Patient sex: F
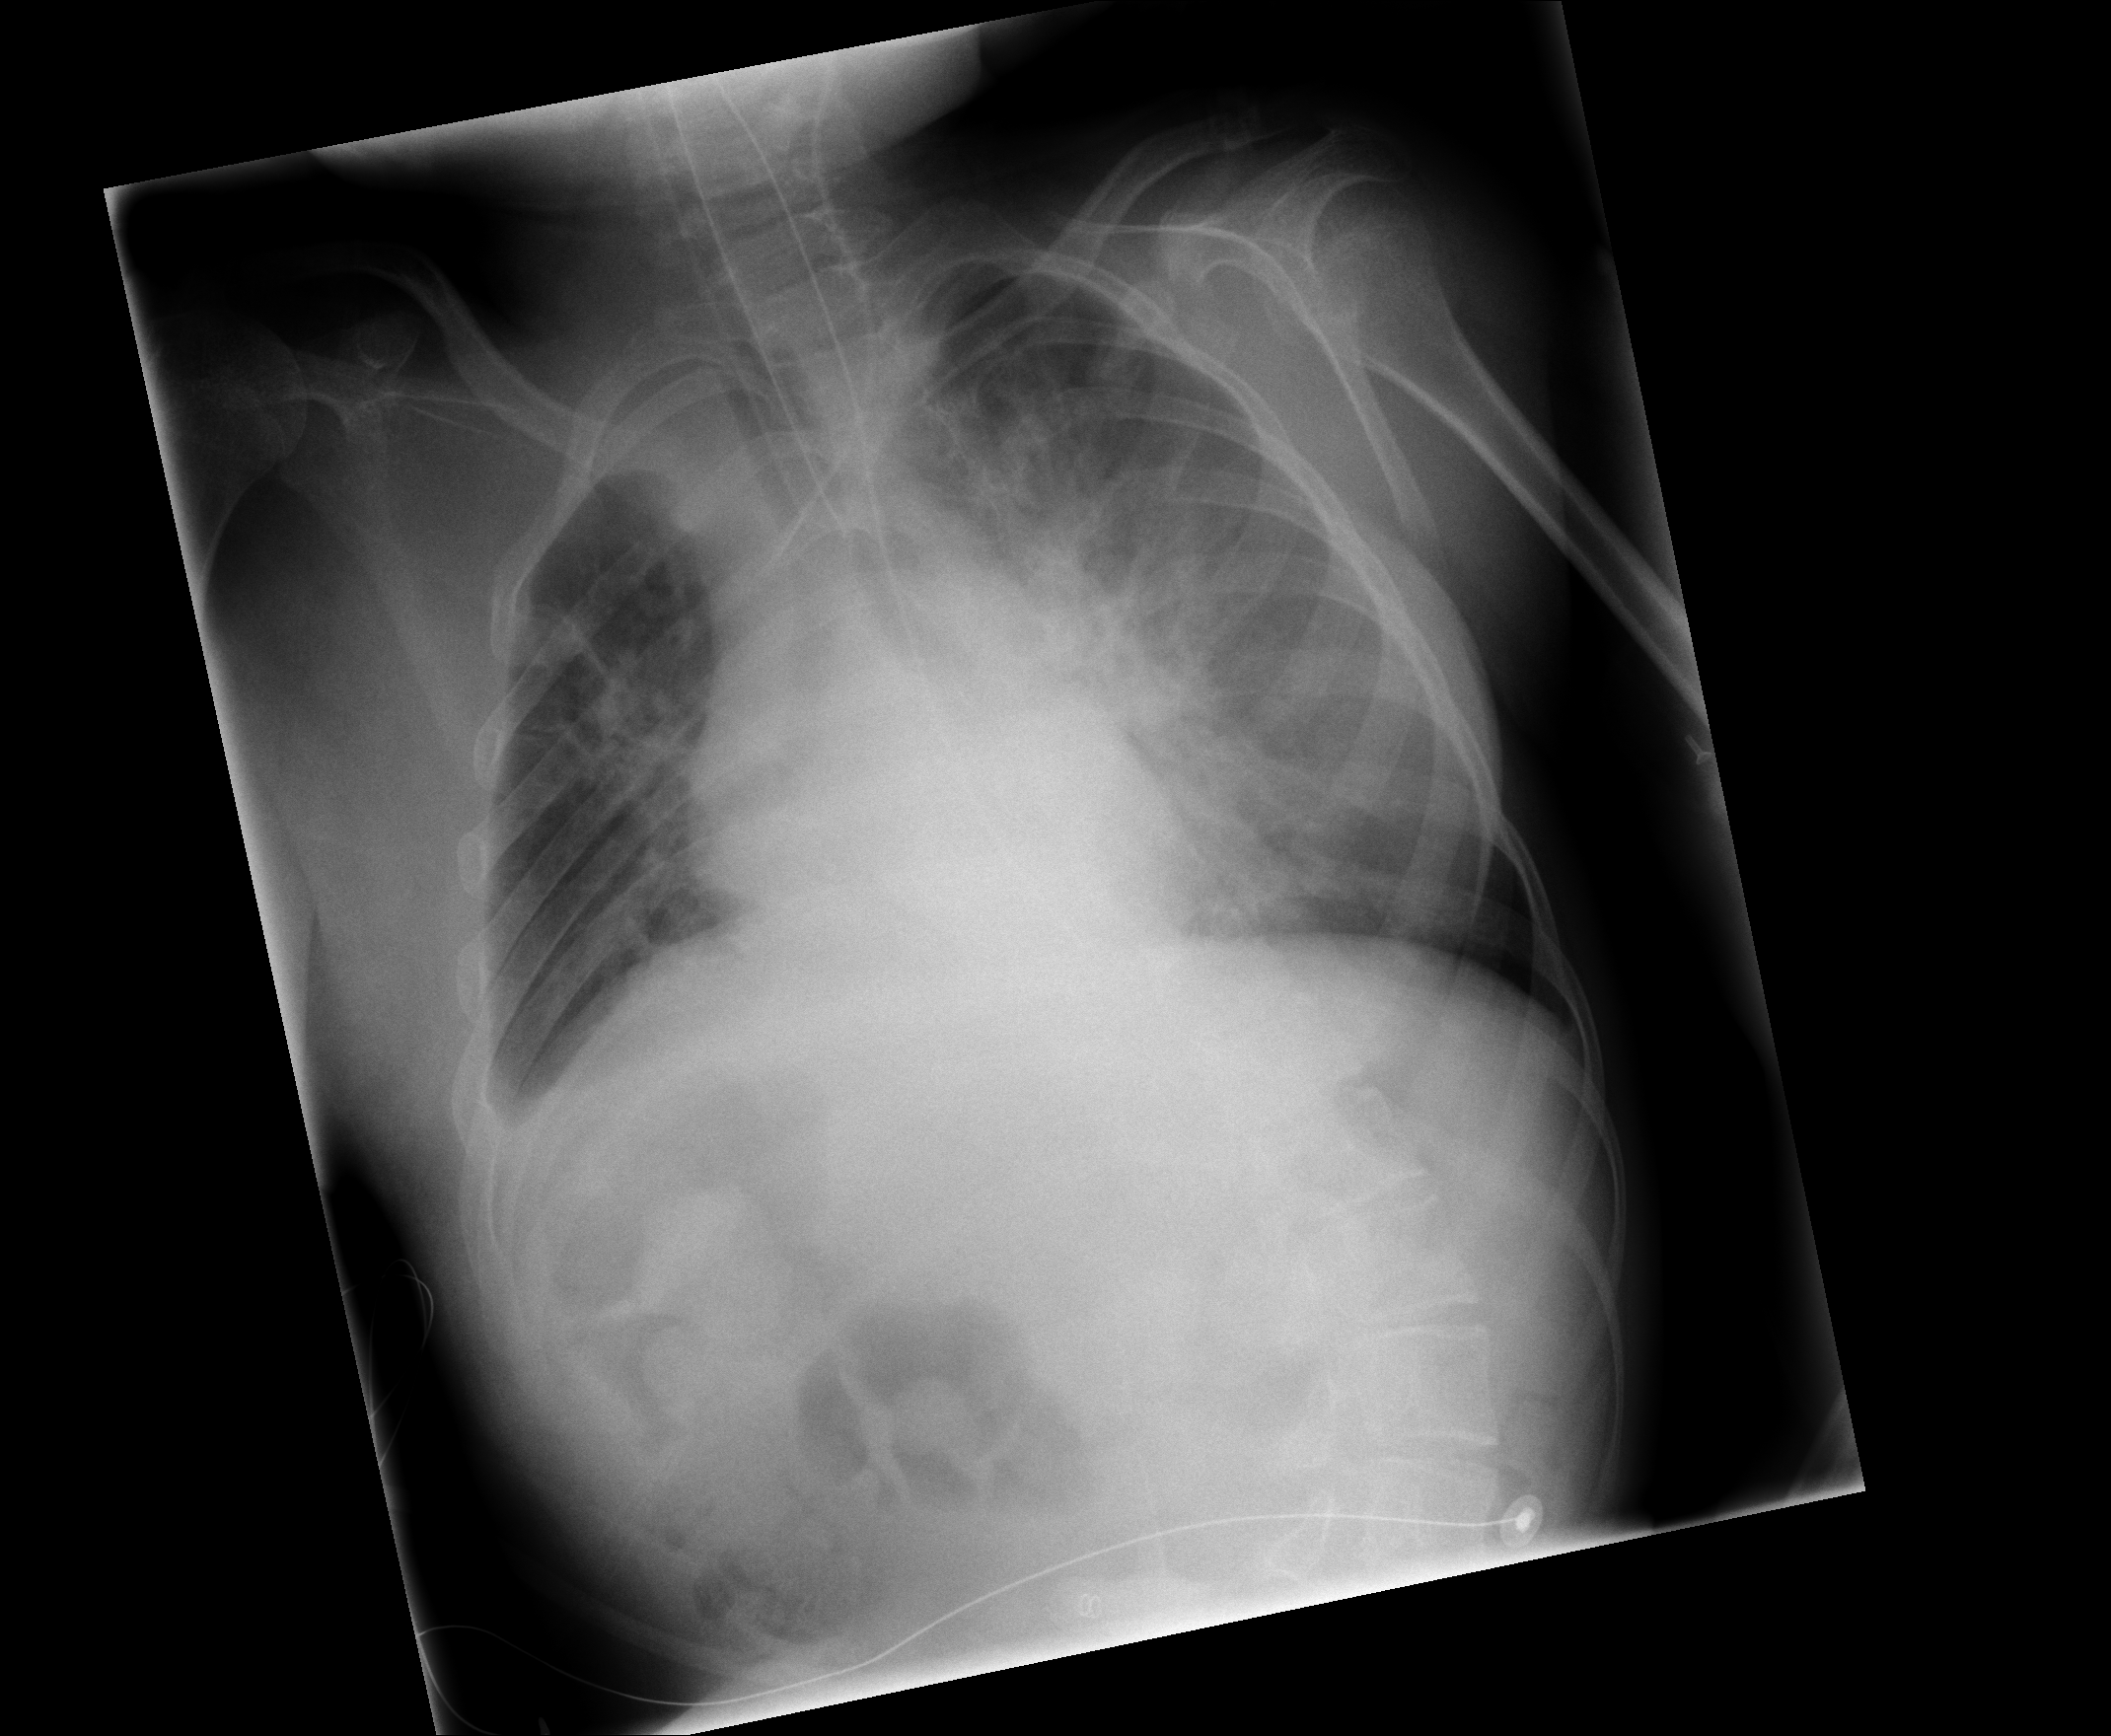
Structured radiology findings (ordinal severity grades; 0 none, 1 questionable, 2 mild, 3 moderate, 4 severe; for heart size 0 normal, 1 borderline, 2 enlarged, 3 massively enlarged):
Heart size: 1
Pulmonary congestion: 2
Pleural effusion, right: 1
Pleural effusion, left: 0
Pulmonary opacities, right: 2
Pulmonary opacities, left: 3
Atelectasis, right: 2
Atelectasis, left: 3